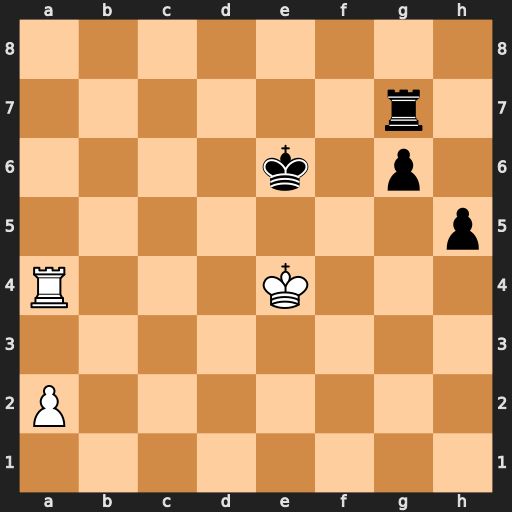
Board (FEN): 8/6r1/4k1p1/7p/R3K3/8/P7/8
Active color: w
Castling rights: -
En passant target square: -
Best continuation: Ra6+ Kf7 Ra7+ Kf6 Rxg7 Kxg7 a4